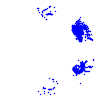
Particle: proton